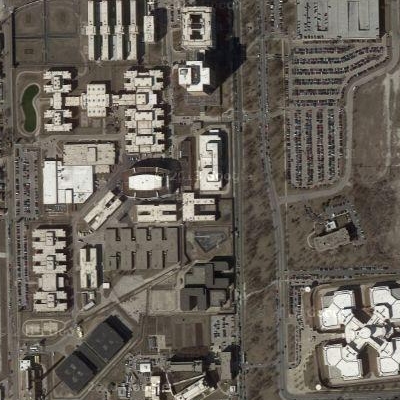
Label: cIndustry